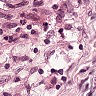
Metastatic tissue present: no